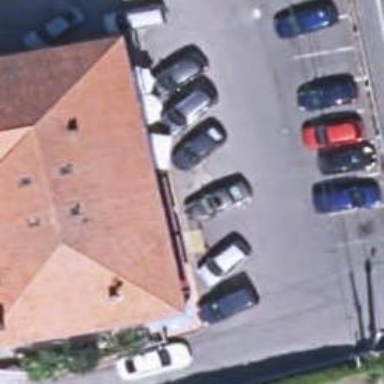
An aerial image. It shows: Restaurant.